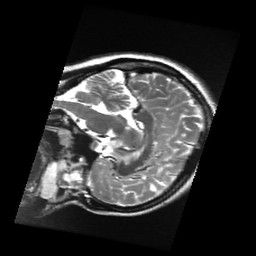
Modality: T2w
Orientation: sagittal
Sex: female
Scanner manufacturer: ge
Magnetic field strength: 3 T
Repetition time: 5 s
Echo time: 0.1007 s